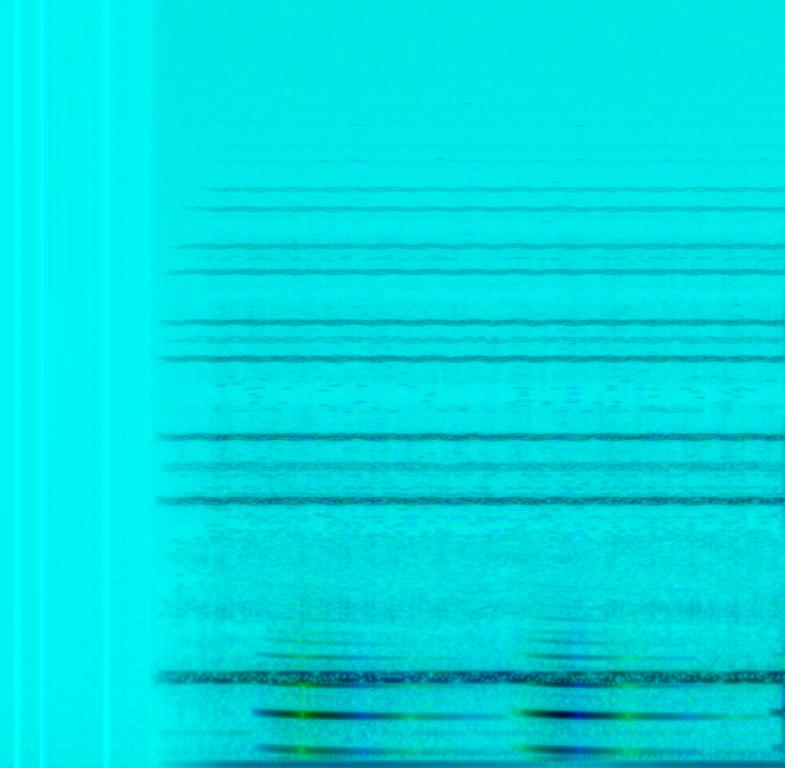
This clip features a synth playing a chord in the background. Another synth plays swells in short bursts. There are no voices in this song. There is no percussion in the song. The mood of this song is eerie. This song can be played in a suspenseful movie scene.